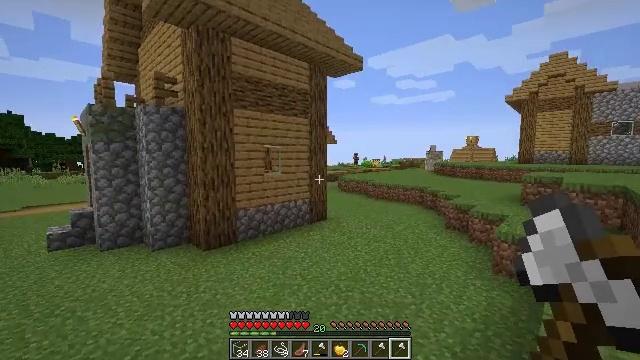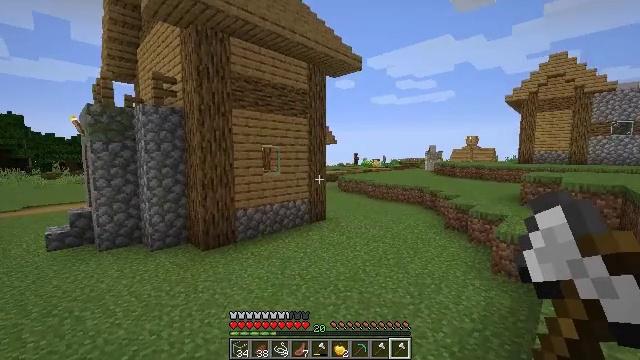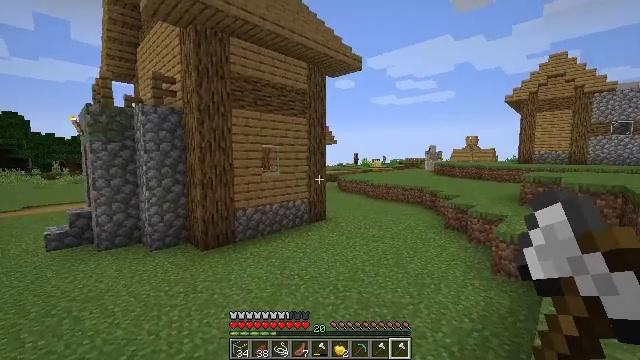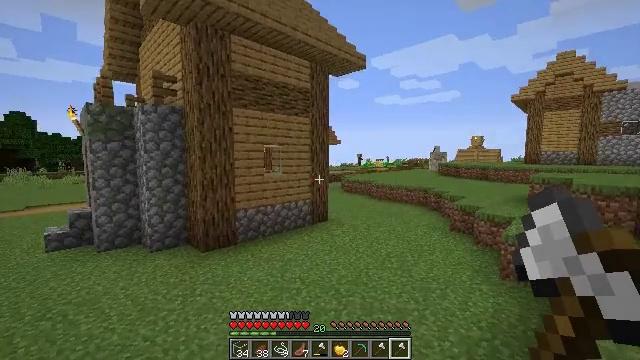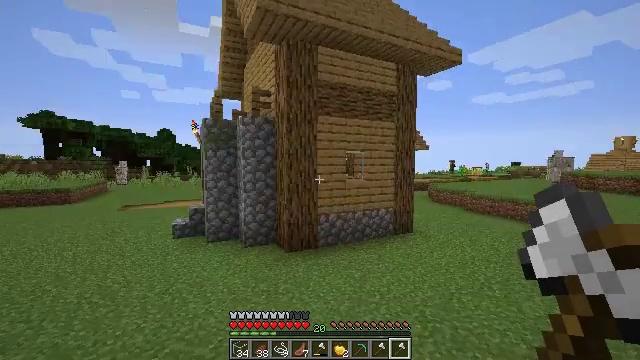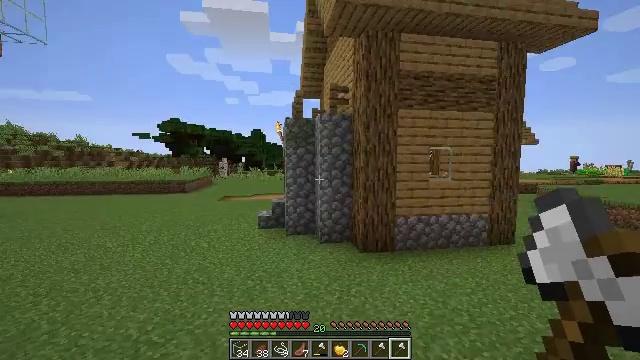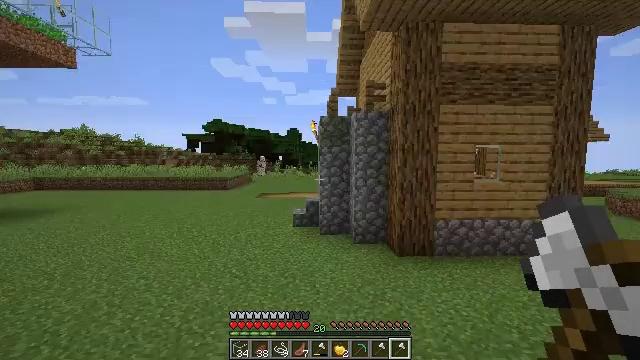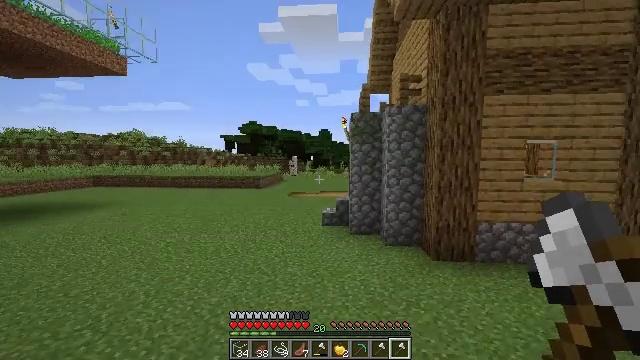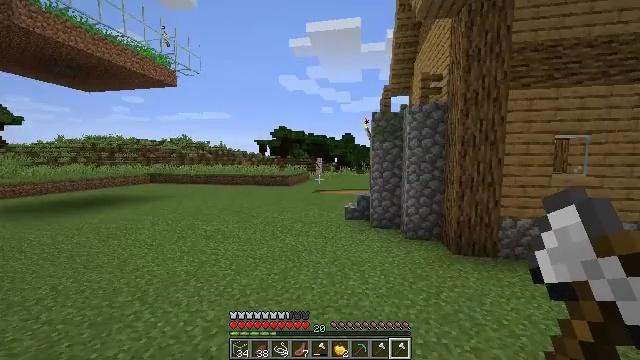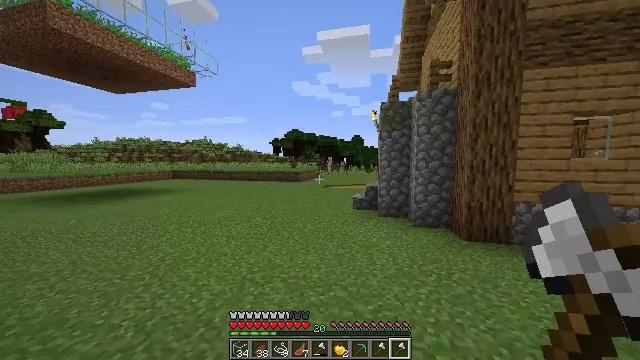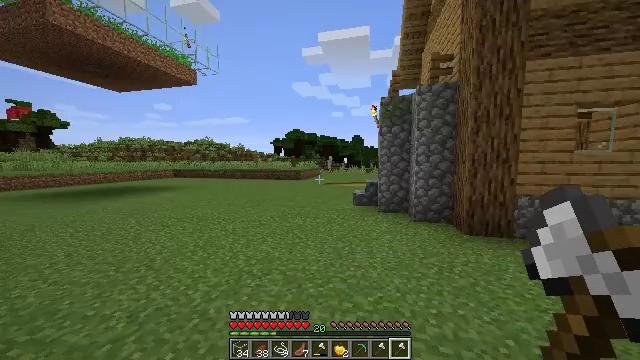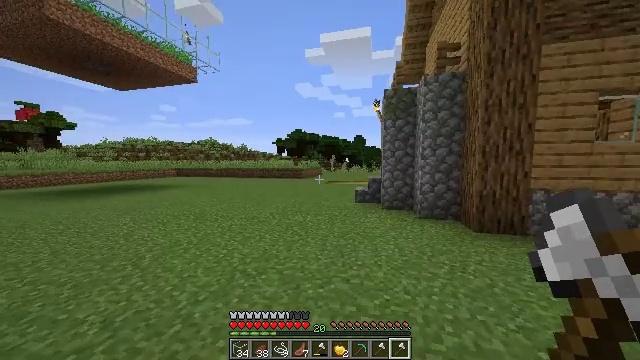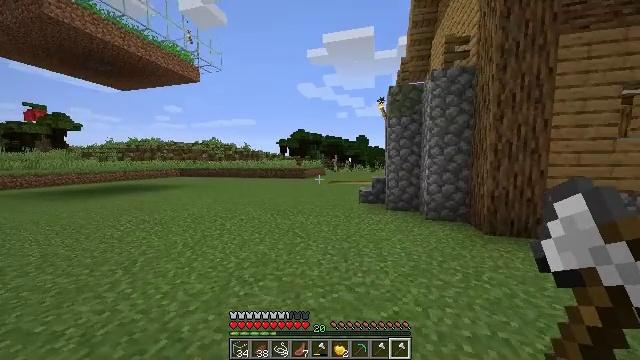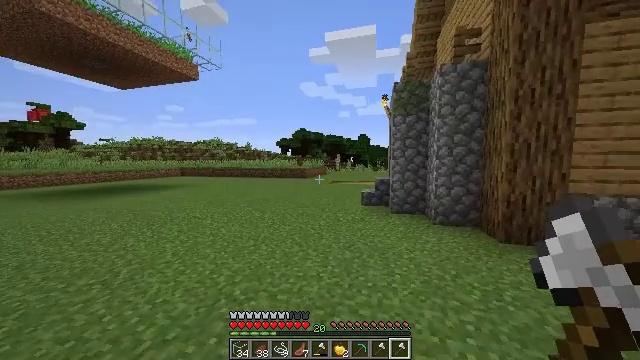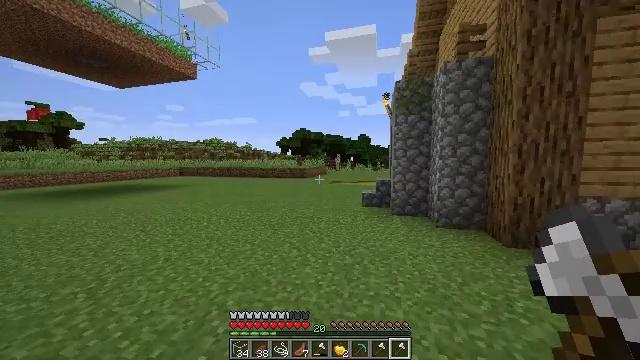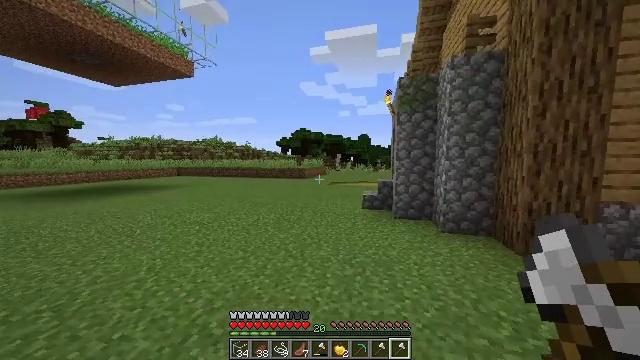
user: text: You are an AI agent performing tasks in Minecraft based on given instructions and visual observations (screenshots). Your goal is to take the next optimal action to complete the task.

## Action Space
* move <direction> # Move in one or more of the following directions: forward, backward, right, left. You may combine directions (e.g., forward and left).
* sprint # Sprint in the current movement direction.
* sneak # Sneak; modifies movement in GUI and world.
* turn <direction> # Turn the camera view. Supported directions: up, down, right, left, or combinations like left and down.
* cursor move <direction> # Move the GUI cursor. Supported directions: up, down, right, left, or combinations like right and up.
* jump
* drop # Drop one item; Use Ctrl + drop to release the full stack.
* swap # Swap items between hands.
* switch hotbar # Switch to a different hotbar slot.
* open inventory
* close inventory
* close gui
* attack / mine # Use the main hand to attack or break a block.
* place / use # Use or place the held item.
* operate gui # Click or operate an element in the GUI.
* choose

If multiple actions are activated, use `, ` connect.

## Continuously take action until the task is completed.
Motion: motion action
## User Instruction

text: Kill mobs.
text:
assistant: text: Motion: no_op
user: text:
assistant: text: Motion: move forward
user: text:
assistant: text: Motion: move forward
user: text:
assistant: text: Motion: move forward, turn left and up
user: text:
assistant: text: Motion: move forward, turn left
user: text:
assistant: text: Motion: move forward, sprint, turn left
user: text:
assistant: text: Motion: move forward, sprint, turn left
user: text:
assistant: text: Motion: move forward, sprint, turn left
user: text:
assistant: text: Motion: move forward, sprint, turn left
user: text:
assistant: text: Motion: move forward, sprint
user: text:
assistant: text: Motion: move forward, sprint
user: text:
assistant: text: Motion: move forward
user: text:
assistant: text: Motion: move forward
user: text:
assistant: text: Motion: move forward, sprint
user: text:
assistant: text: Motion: move forward, sprint
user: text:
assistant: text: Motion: move forward, sprint
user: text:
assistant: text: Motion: move forward, sprint
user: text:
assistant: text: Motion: move forward
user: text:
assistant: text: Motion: move forward
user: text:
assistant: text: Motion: move forward, sprint
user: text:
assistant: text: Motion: move forward, sprint
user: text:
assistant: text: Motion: move forward, sprint
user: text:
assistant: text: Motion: move forward, sprint
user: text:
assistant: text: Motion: move forward
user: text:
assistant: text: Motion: move forward
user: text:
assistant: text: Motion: move forward
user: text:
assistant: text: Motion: move forward, turn right, jump
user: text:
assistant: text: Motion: move forward, turn right, jump
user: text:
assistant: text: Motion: move forward, turn right, jump
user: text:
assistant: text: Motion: move forward, jump